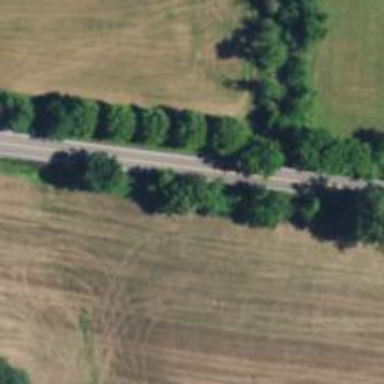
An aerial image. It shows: Row of trees in natural setting.